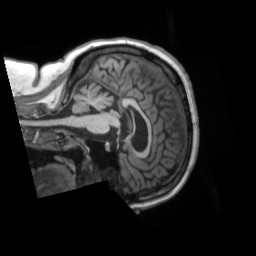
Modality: T1w
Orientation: sagittal
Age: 56
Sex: female
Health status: ill
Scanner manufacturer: siemens
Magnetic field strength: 3 T
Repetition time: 2.2 s
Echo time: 0.00157 s